Question:
I would like to ask you about the advice, how to style with CSS the image-background above, what's the best practice.
I got a layout by my designer and this is a background - there's a gradient from silver color to white (from top to bottom), the same with borders.
Top-left and top-right corners are rounded (it's like 3px).
I am trying to find the most effective way, how to code this thing, but unfortunately still can't find the best approach...
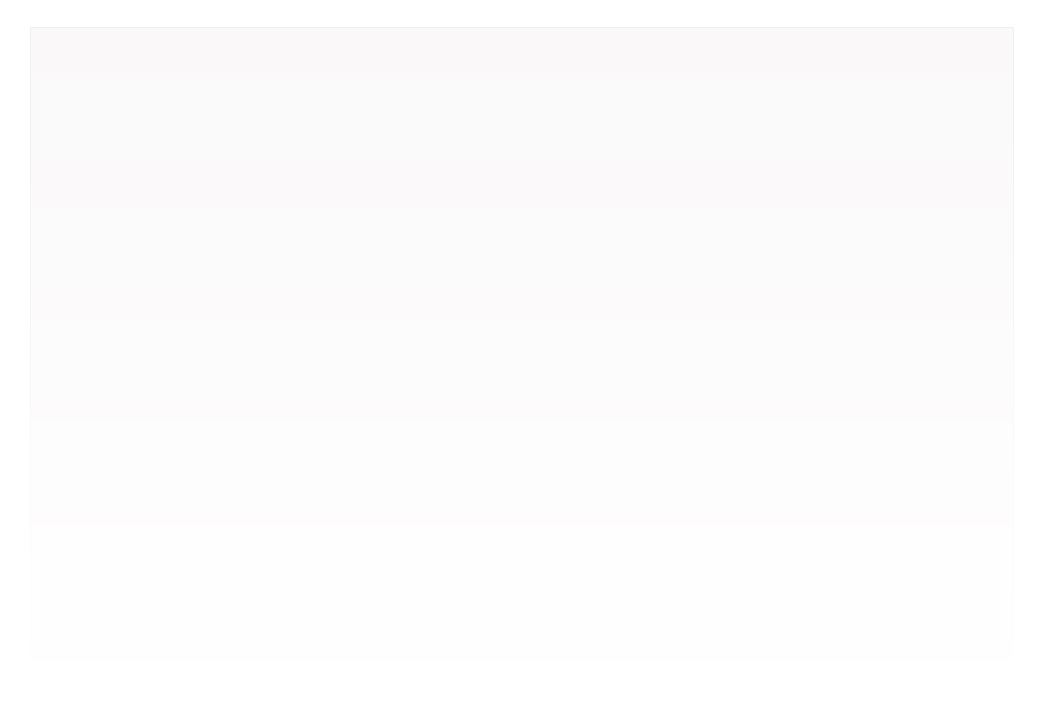
Answer: The best place I like to go for CSS3 styling is <URL>. They use classes like:
'''
.box_round {
-webkit-border-radius: 3px; /* Saf3-4, iOS 1-3.2, Android <=1.6 */
-moz-border-radius: 3px; /* FF1-3.6 */
border-radius: 3px; /* Opera 10.5, IE9, Saf5, Chrome, FF4, iOS 4, Android 2.1+ */
/* useful if you don't want a bg color from leaking outside the border: */
-moz-background-clip: padding; -webkit-background-clip: padding-box; background-clip: padding-box;
}
.box_gradient {
background-color: #444444;
background-image: -webkit-gradient(linear, left top, left bottom, from(#444444), to(#999999)); /* Saf4+, Chrome */
background-image: -webkit-linear-gradient(top, #444444, #999999); /* Chrome 10+, Saf5.1+, iOS 5+ */
background-image: -moz-linear-gradient(top, #444444, #999999); /* FF3.6 */
background-image: -ms-linear-gradient(top, #444444, #999999); /* IE10 */
background-image: -o-linear-gradient(top, #444444, #999999); /* Opera 11.10+ */
background-image: linear-gradient(to bottom, #444444, #999999);
}
'''
---
Based on your gradient border question in the comments, you could instead use box-shadow to simulate a border:
'''
.box_shadow {
-webkit-box-shadow: 0px 0px 4px 0px #ffffff; /* Saf3-4, iOS 4.0.2 - 4.2, Android 2.3+ */
-moz-box-shadow: 0px 0px 4px 0px #ffffff; /* FF3.5 - 3.6 */
box-shadow: 0px 0px 4px 0px #ffffff; /* Opera 10.5, IE9, FF4+, Chrome 6+, iOS 5 */
}
'''